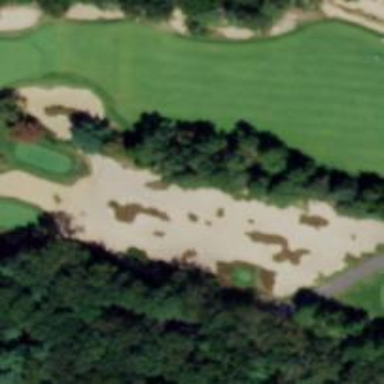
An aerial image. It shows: Sandy area is golf bunker.